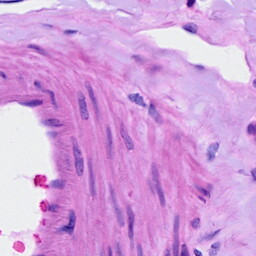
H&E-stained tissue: Ovarian